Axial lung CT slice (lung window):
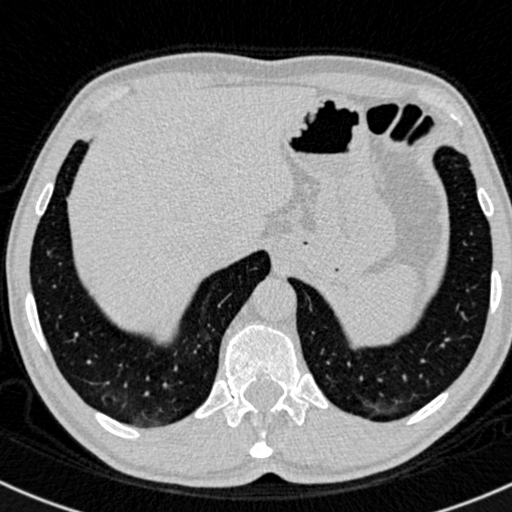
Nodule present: no